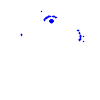
Particle: kaon